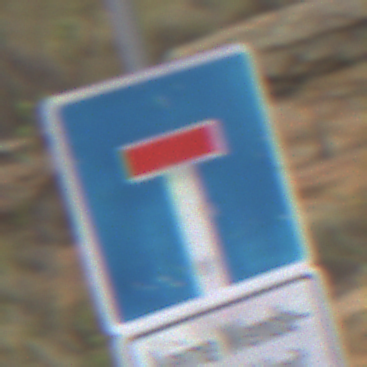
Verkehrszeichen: Sackgasse
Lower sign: HinweisGeaenderteVorfahrtVerkehrsfuehrungVerkehrsregelung3
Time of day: Midday
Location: Outdoor (Nature)
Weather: Overcast
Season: NotSpecified
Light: Natural